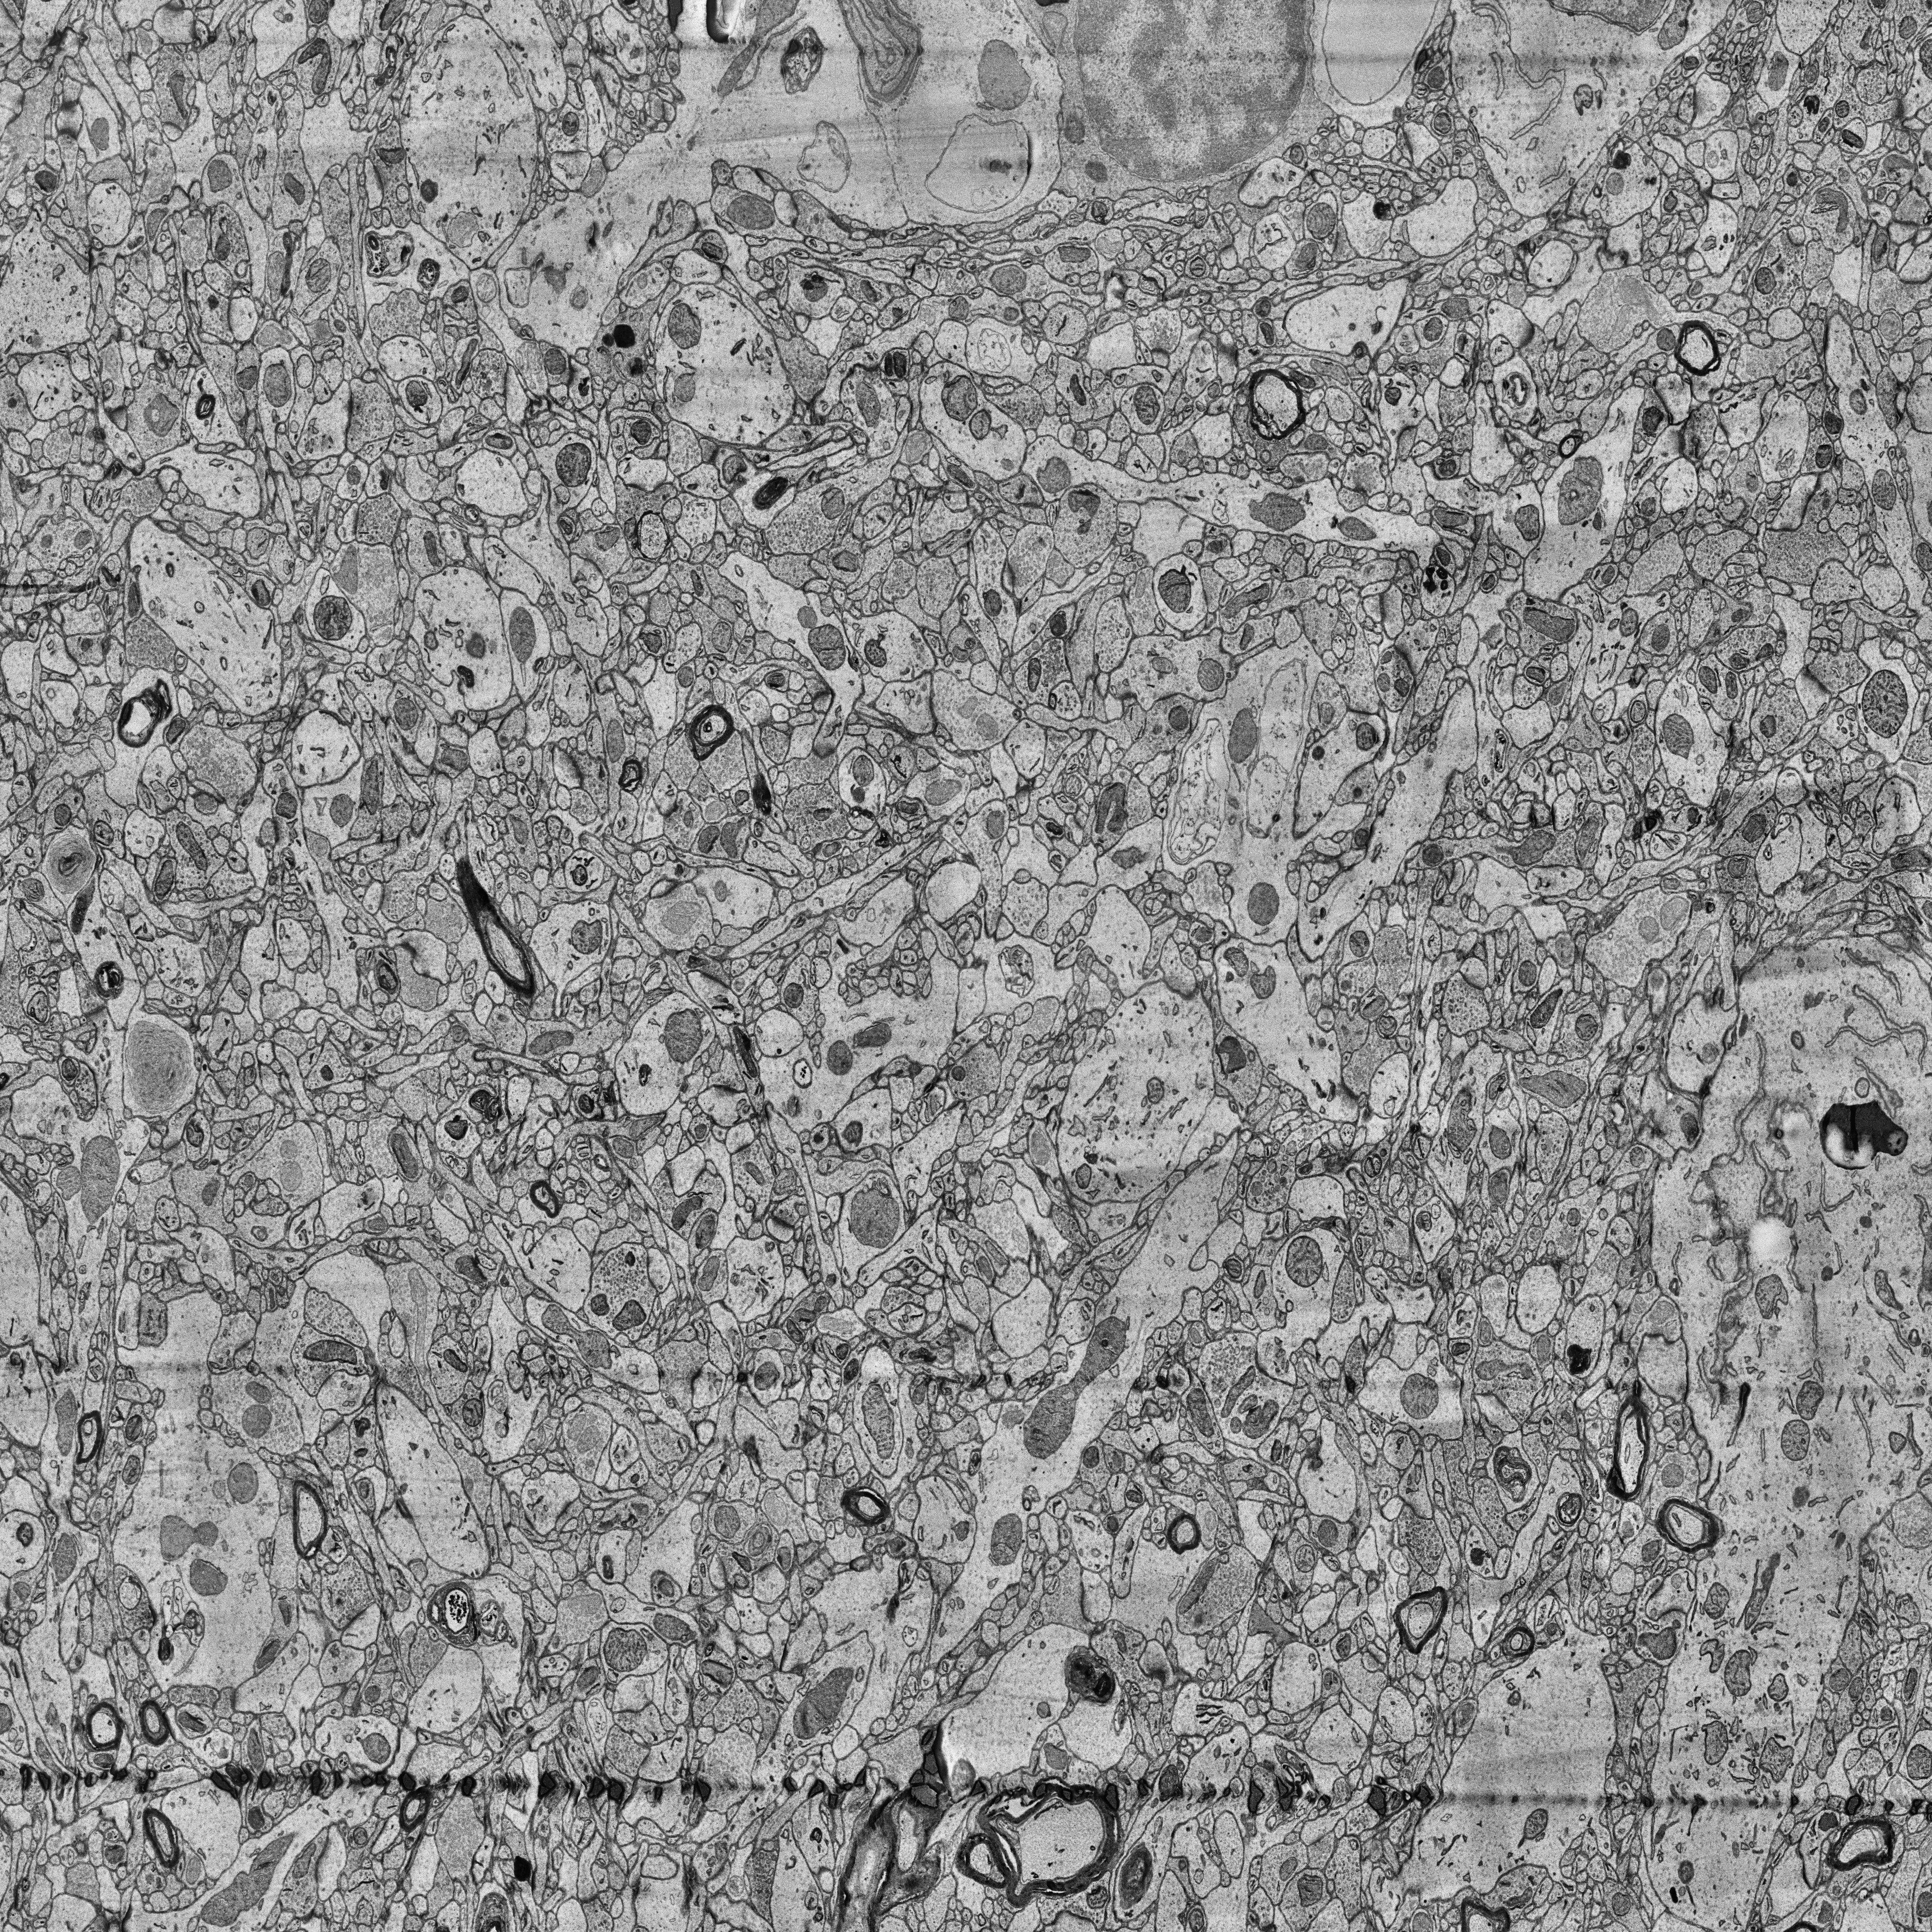
Electron microscopy slice of human cortex tissue
Slice depth (z): 164
Mitochondria instances in slice: 479